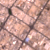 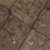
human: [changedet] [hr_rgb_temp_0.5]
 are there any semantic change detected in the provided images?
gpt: Everything remains the same.